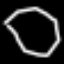
Label: octagon